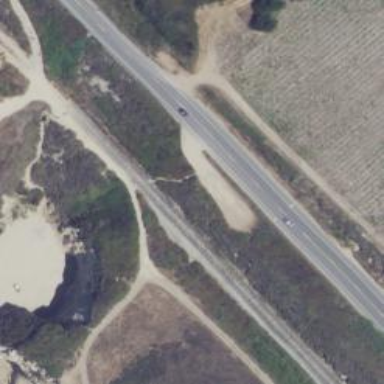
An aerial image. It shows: Rest area on the road.